Aerial crown-view tile of a tropical tree (Barro Colorado Island, Panama), acquired 20250818:
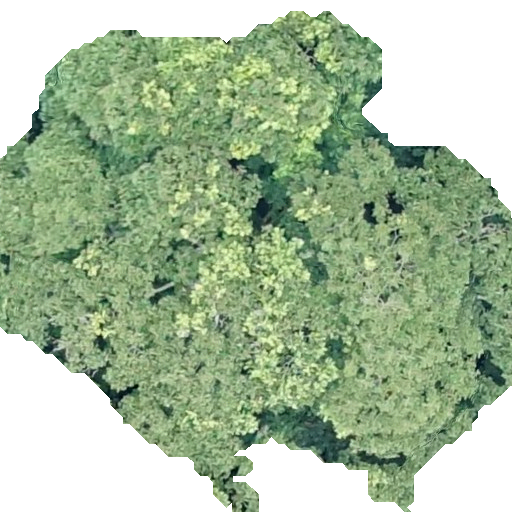
Species: Dipteryx oleifera
GBIF accepted scientific name: Dipteryx oleifera
Crown area: 277.06 m²